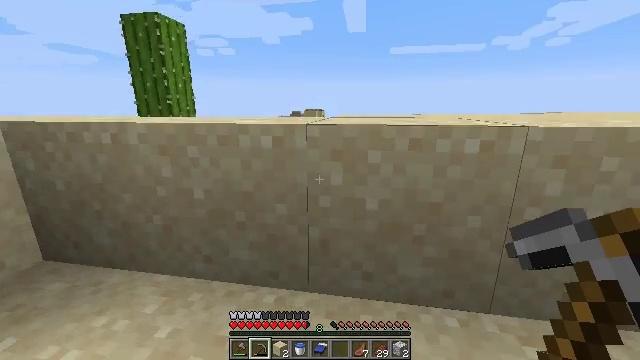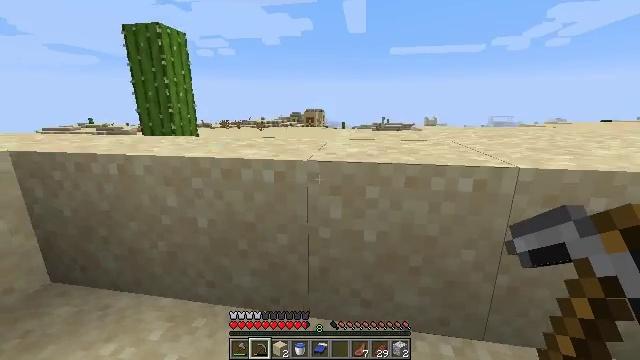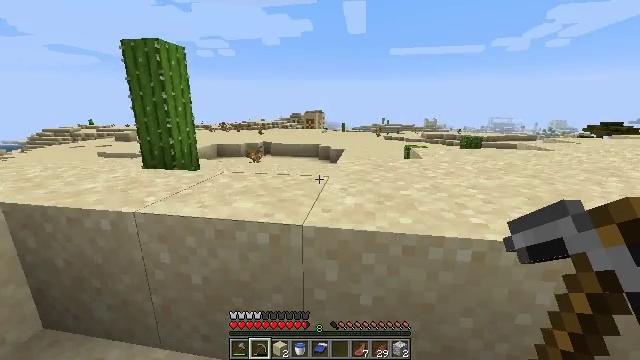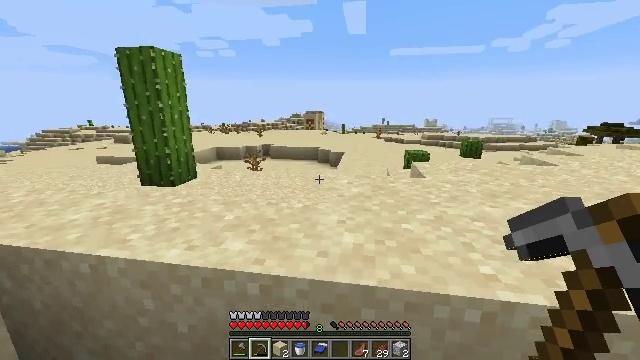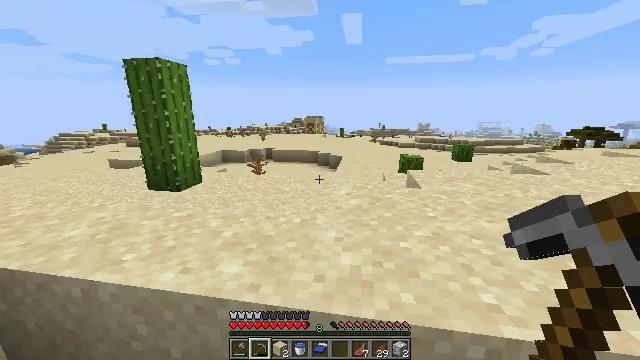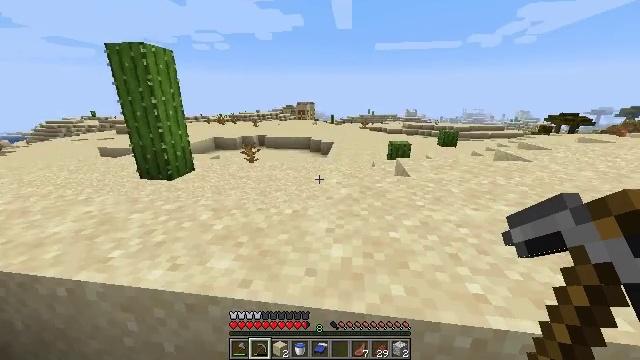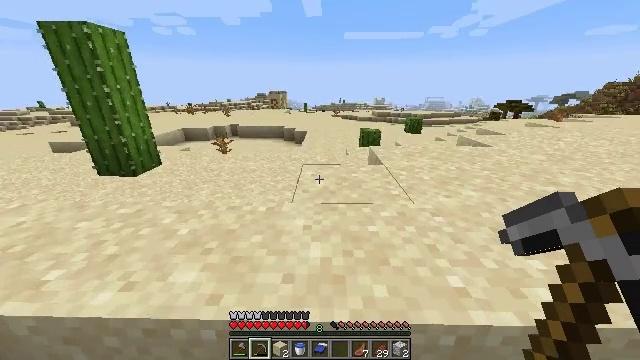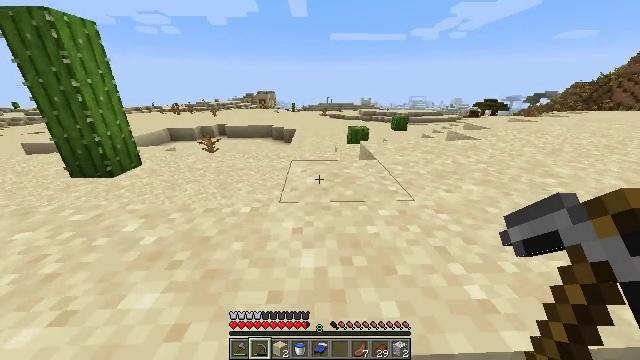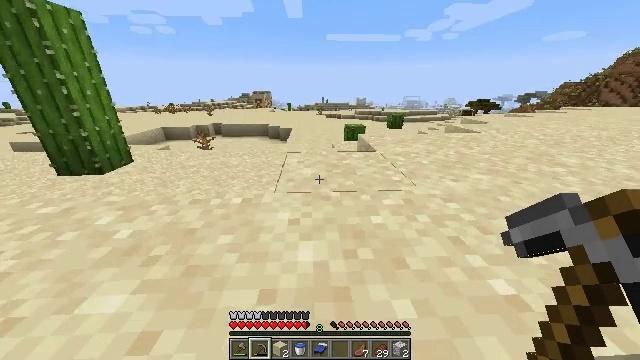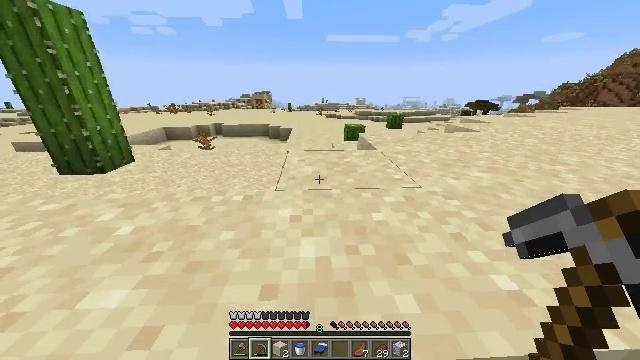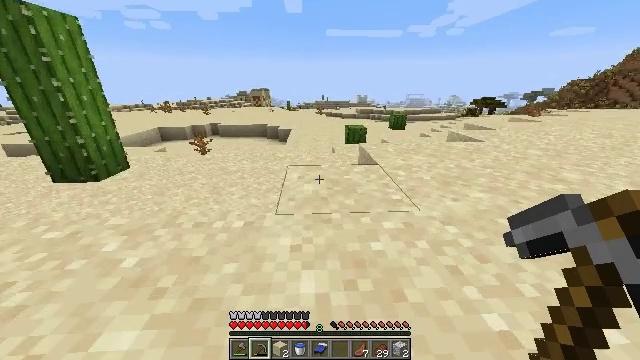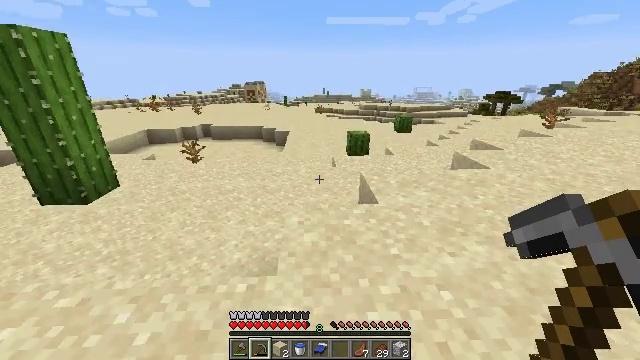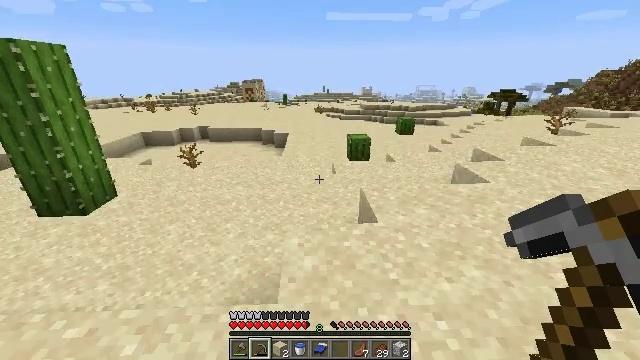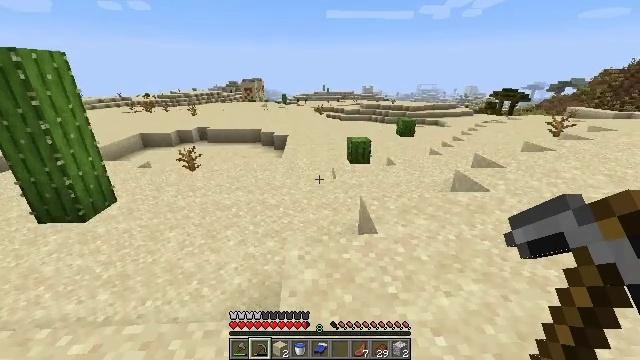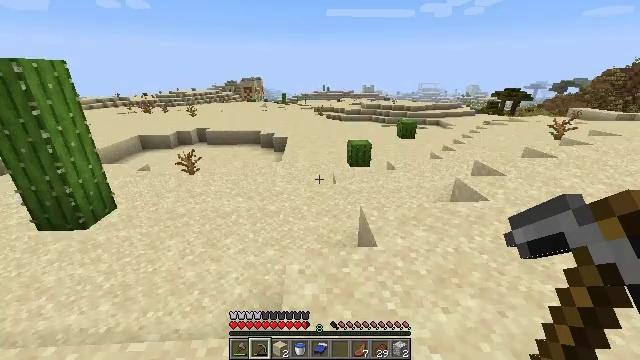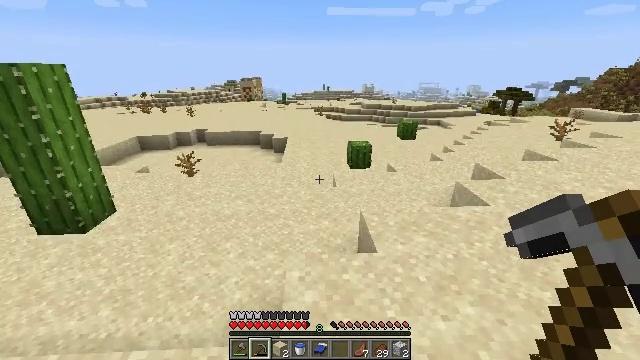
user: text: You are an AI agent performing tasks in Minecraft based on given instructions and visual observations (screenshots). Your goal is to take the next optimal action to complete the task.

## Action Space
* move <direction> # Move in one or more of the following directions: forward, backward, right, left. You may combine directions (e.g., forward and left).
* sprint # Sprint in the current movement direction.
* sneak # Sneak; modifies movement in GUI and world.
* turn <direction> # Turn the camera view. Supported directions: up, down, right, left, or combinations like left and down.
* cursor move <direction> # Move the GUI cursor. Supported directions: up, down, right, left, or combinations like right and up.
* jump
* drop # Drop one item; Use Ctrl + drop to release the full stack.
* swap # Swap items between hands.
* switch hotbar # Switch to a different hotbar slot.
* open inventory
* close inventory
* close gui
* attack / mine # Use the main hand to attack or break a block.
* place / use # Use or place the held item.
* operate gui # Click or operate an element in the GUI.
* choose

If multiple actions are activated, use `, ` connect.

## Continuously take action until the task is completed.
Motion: motion action
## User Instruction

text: Harvest the orange terracotta from structures or biomes.
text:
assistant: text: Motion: move forward, sprint, jump
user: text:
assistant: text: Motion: move forward, sprint, jump
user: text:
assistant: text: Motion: move forward, sprint, jump
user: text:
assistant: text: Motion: move forward, sprint, jump
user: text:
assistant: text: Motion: move forward, sprint, turn right and down, jump
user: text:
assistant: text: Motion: move forward, sprint, turn right and down, jump
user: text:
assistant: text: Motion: move forward, sprint, turn right, jump
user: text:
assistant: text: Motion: move forward, sprint, turn right, jump
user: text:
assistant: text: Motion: move forward, sprint, jump
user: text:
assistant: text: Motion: move forward, jump
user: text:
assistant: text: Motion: move forward
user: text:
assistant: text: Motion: no_op
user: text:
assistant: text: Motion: no_op
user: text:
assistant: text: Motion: no_op
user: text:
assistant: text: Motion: no_op
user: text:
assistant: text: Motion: no_op
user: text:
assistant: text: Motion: no_op
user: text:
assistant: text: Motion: no_op
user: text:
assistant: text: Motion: no_op
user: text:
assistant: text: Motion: no_op
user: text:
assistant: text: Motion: no_op
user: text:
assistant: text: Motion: no_op
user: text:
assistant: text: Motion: no_op
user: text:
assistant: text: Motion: no_op
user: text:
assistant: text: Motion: no_op
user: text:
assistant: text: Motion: no_op
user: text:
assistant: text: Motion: no_op
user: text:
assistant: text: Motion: no_op
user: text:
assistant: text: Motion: move forward
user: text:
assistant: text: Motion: move forward